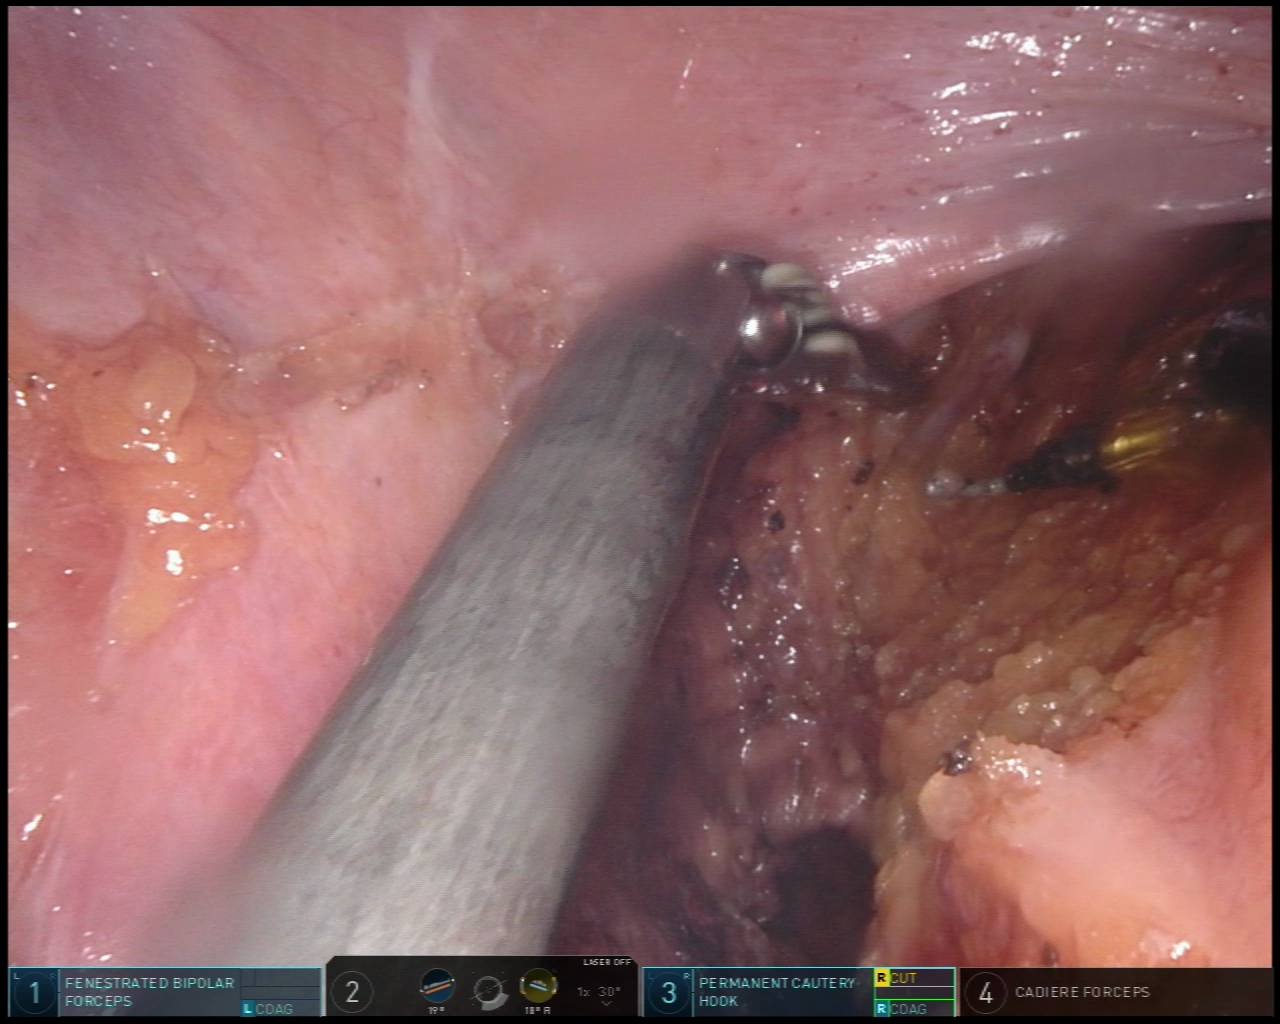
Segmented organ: vesicular_glands
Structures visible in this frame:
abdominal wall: no
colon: no
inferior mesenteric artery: no
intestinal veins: no
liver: no
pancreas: no
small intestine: no
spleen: no
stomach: no
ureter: no
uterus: no
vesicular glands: yes